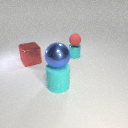
large cyan rubber cylinder in front of large red metal cube